Question: There is a partially installed app on my Apple Watch and I can't find a way to remove it. I have removed all the my apps that I've installed using Xcode to iPhone and the Watch still shows an icon that you see when a Watch app is about to be installed on the watch (see the screenshot blow)

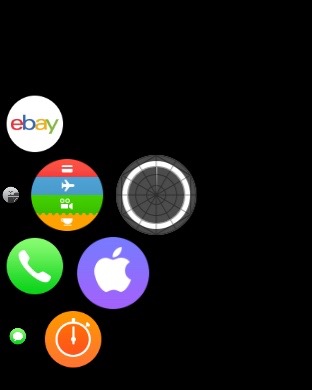
Answer: You should be able to delete it using Jiggle Mode after a reboot.